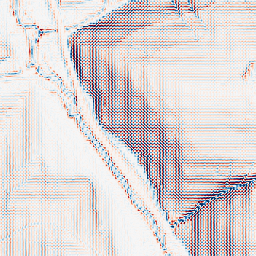
Category: wavelet
Decomposition family: wavelet_dwt
Decomposition parameters: wavelet: haar
level: 2
Upsampling method: linear_exact
Upsampling parameters: scale: 8
Upsampling scale: 8